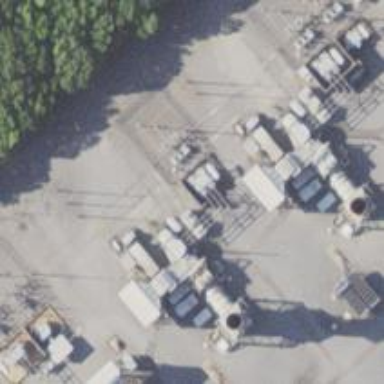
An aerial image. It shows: Gas-powered generator. It is gas turbine type generator.